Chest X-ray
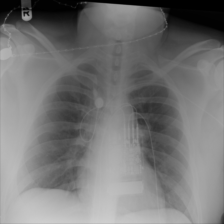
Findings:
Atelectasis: negative
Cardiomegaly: negative
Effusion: negative
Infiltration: negative
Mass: negative
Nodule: negative
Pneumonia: negative
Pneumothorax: negative
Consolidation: negative
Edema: negative
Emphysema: negative
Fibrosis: negative
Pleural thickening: negative
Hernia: negative